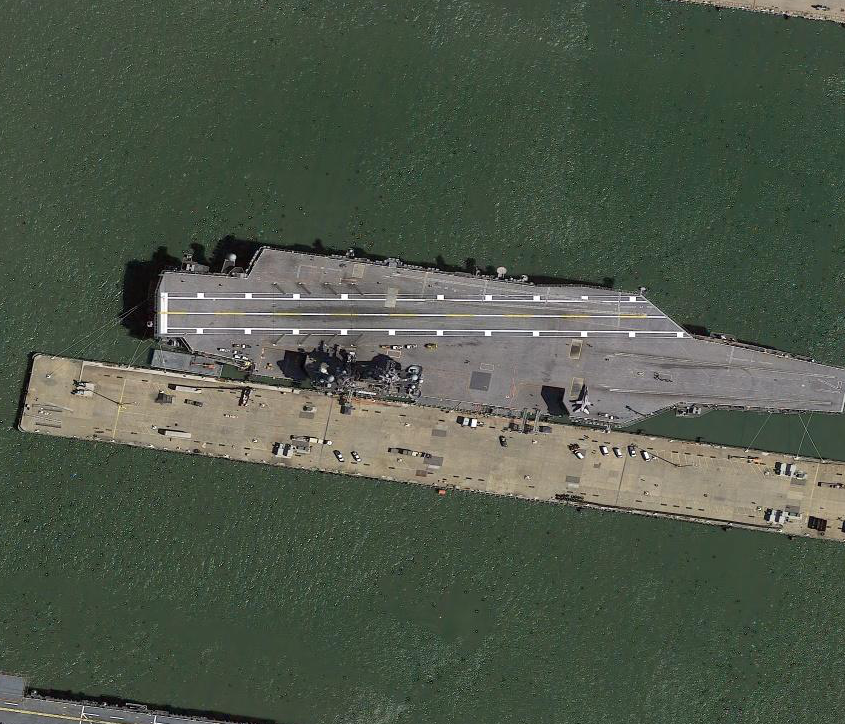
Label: aircraft_carrier